Chest X-ray:
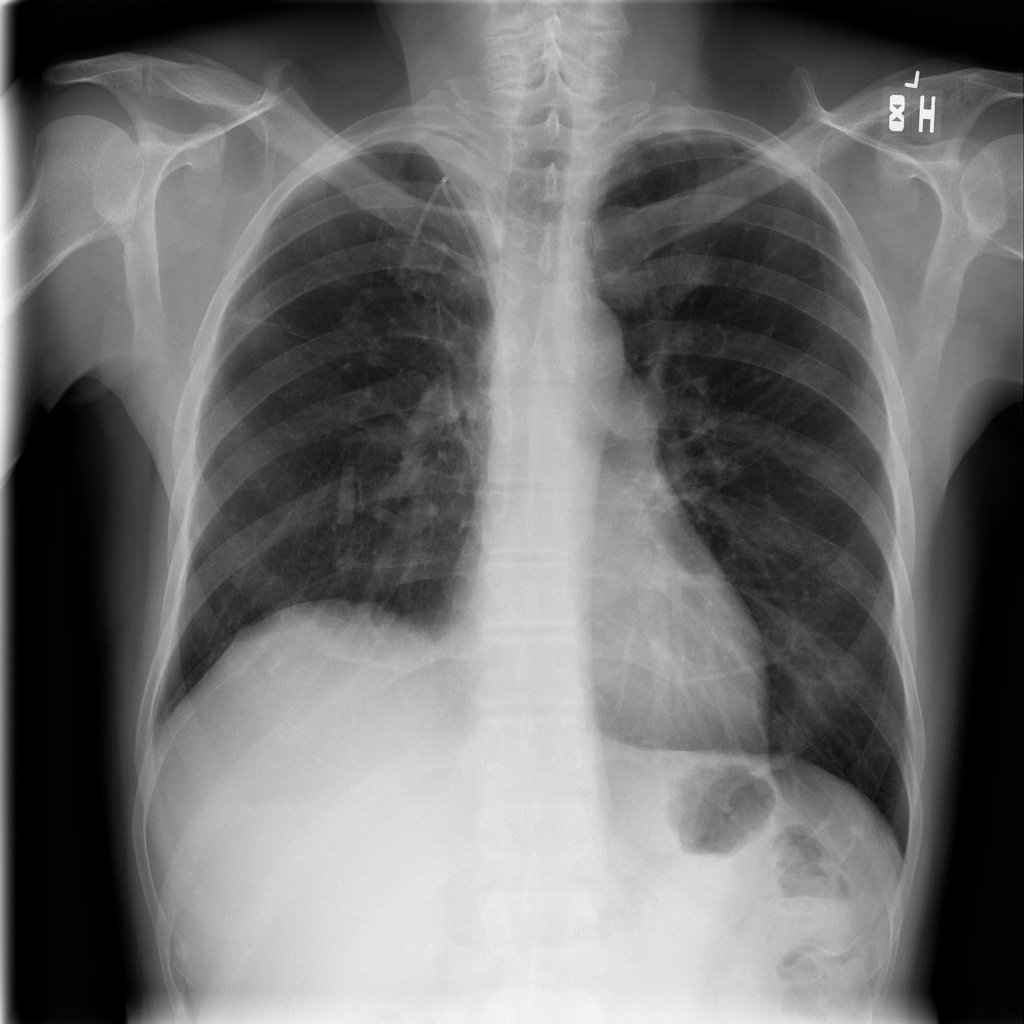
No abnormal finding: yes